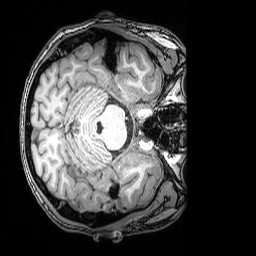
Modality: T1w
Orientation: axial
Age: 28
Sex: male
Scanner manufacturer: siemens
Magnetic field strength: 3 T
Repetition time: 2.53 s
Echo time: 0.00388 s